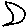
Label: moon